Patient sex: M
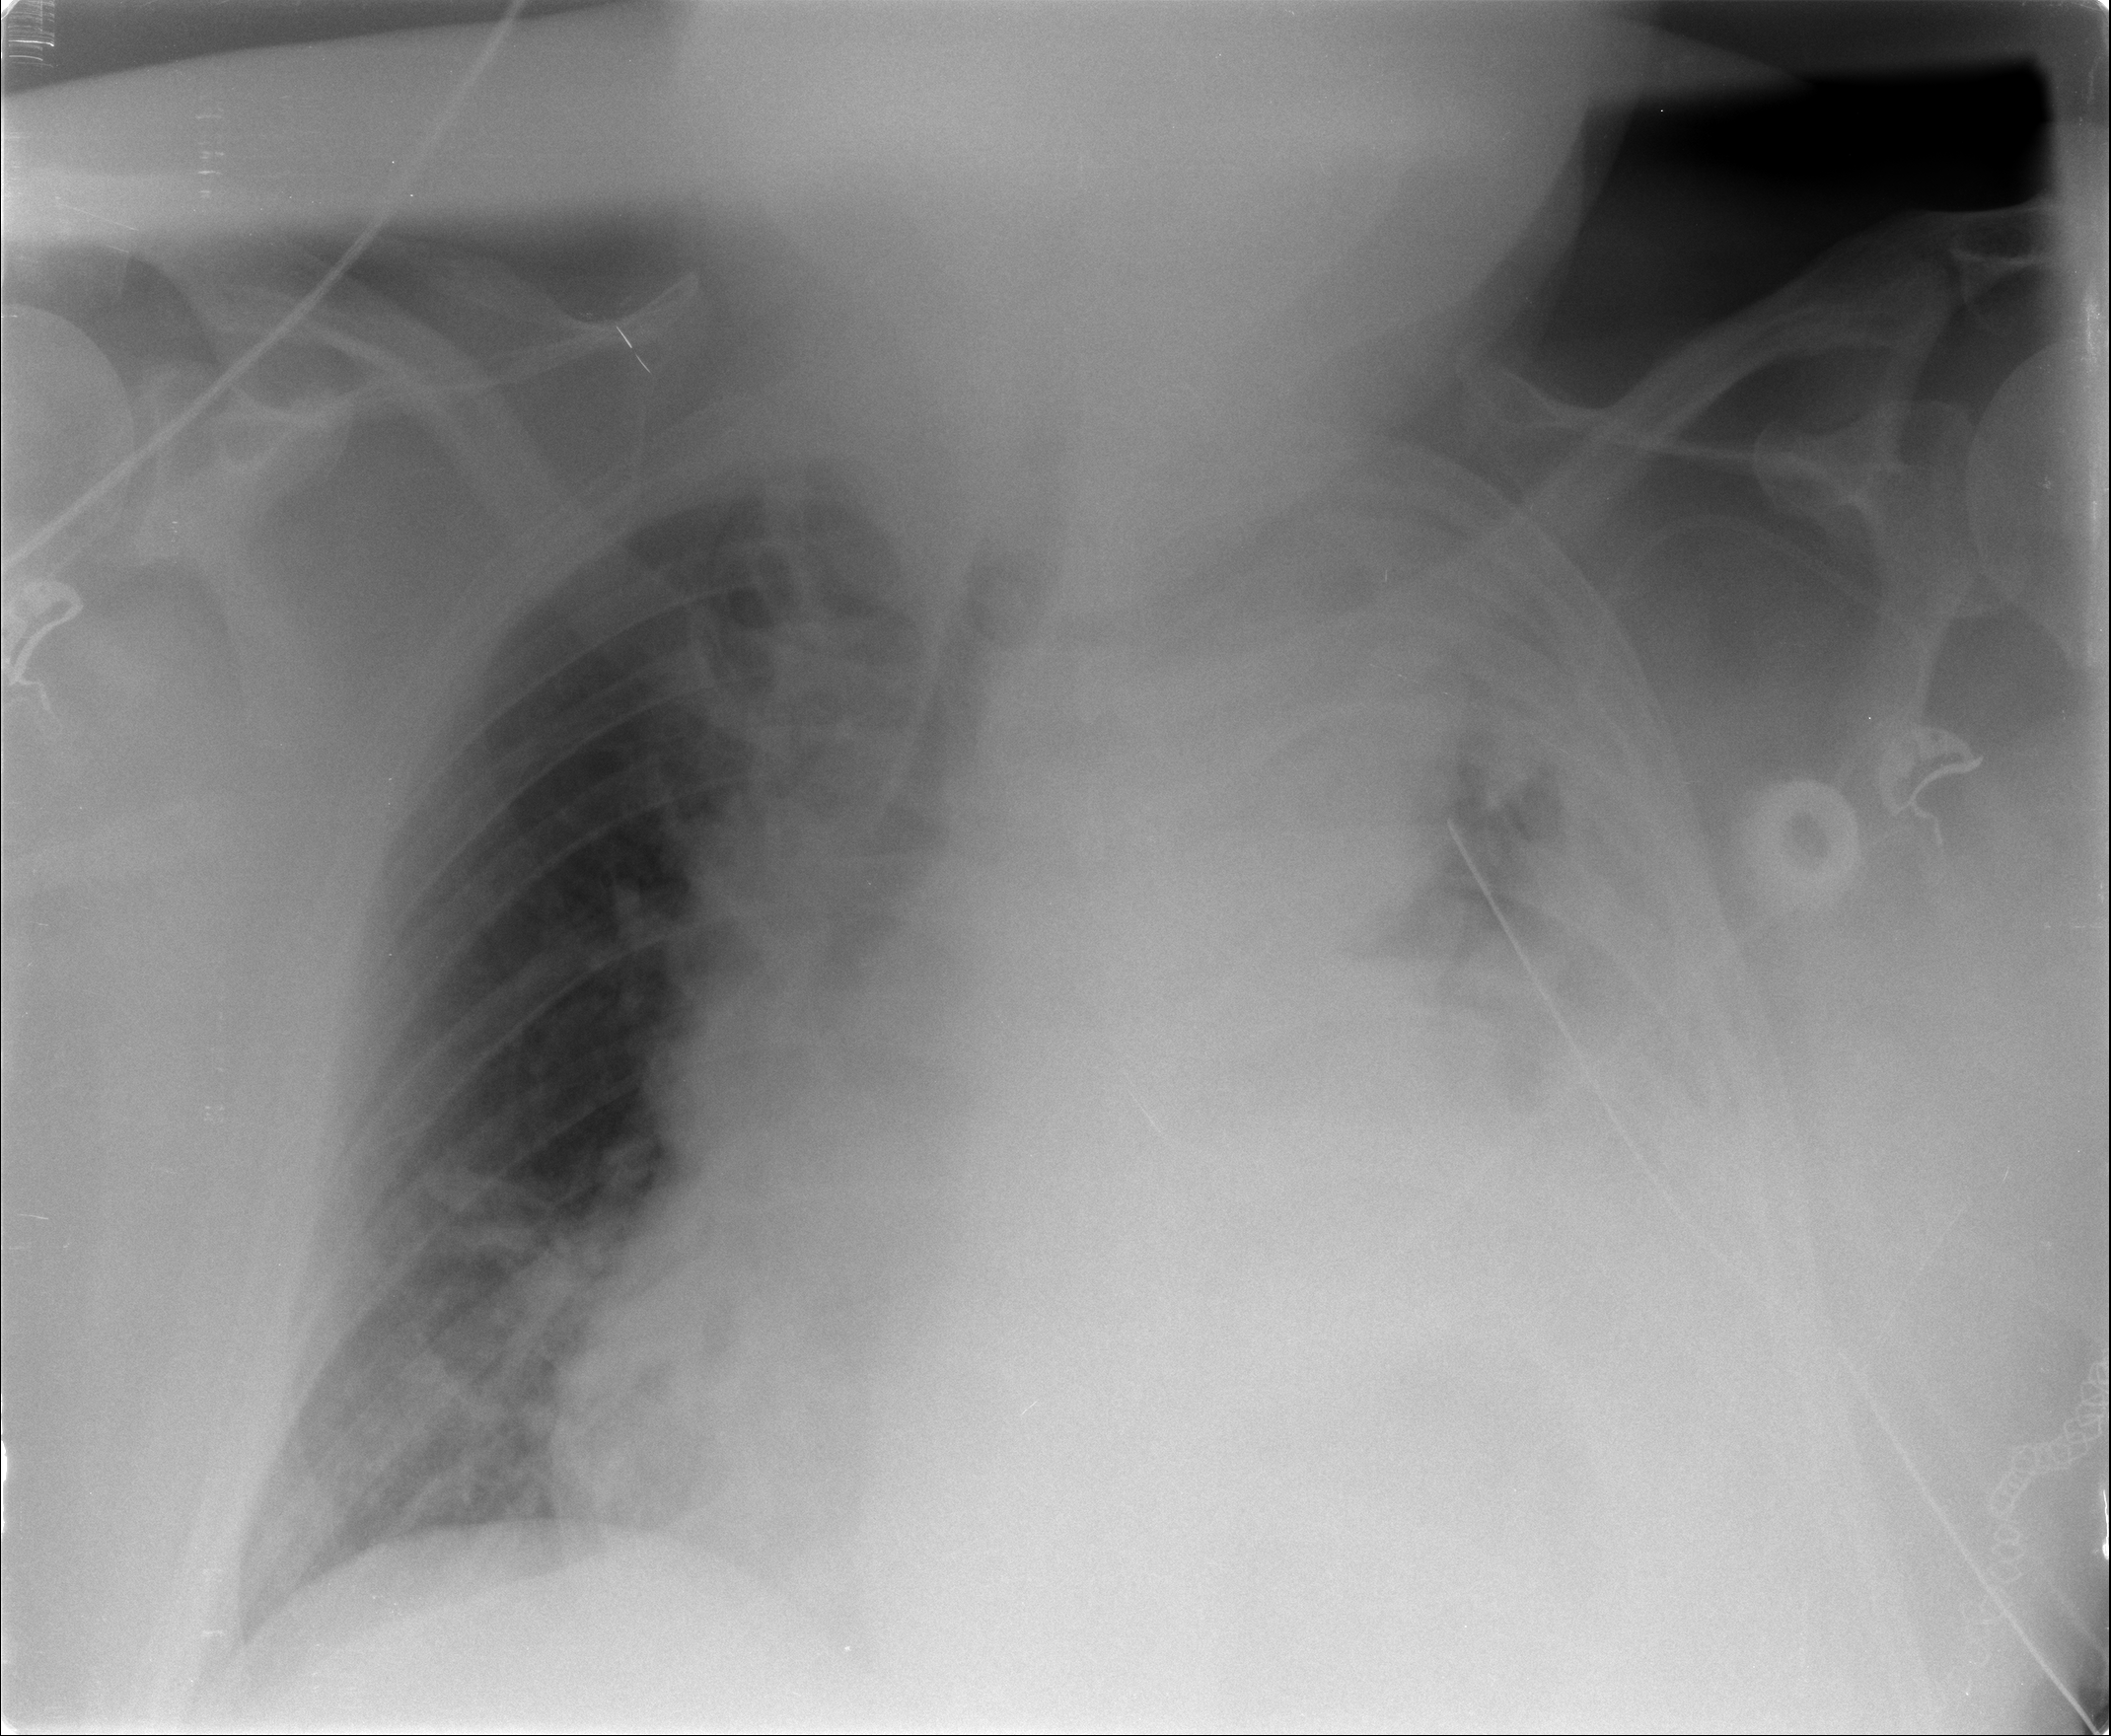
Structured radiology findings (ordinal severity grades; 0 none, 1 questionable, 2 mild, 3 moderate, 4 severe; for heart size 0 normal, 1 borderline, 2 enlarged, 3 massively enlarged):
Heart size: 0
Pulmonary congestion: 0
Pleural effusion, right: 0
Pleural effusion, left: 4
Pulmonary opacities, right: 0
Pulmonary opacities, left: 0
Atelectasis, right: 0
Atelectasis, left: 4